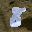
Label: 8